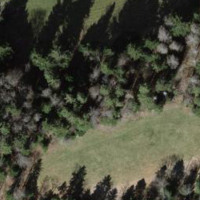
EUNIS habitat code: 44
Species observed at this site:
Primula veris